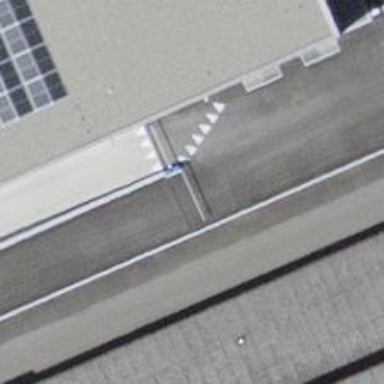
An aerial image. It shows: Lift gate barrier.